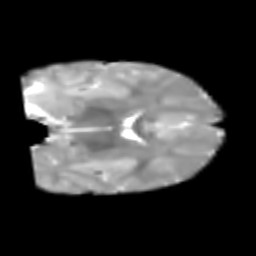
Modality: T2w
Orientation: coronal
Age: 6
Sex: male
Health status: healthy